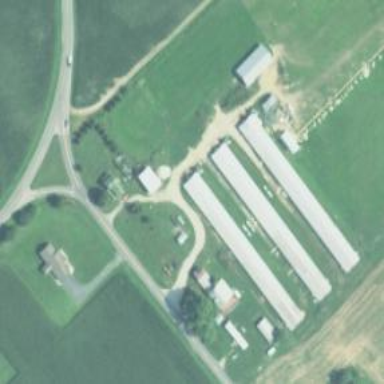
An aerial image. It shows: Farm auxiliary building.